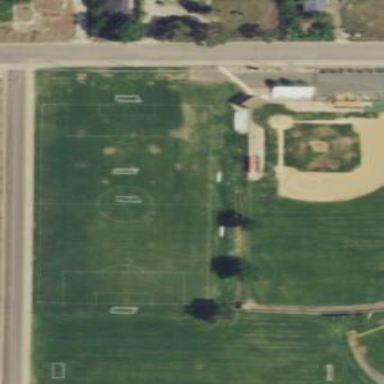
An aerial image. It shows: Soccer pitch for leisure land activities.